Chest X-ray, PA view. Patient: 33 years old, sex F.
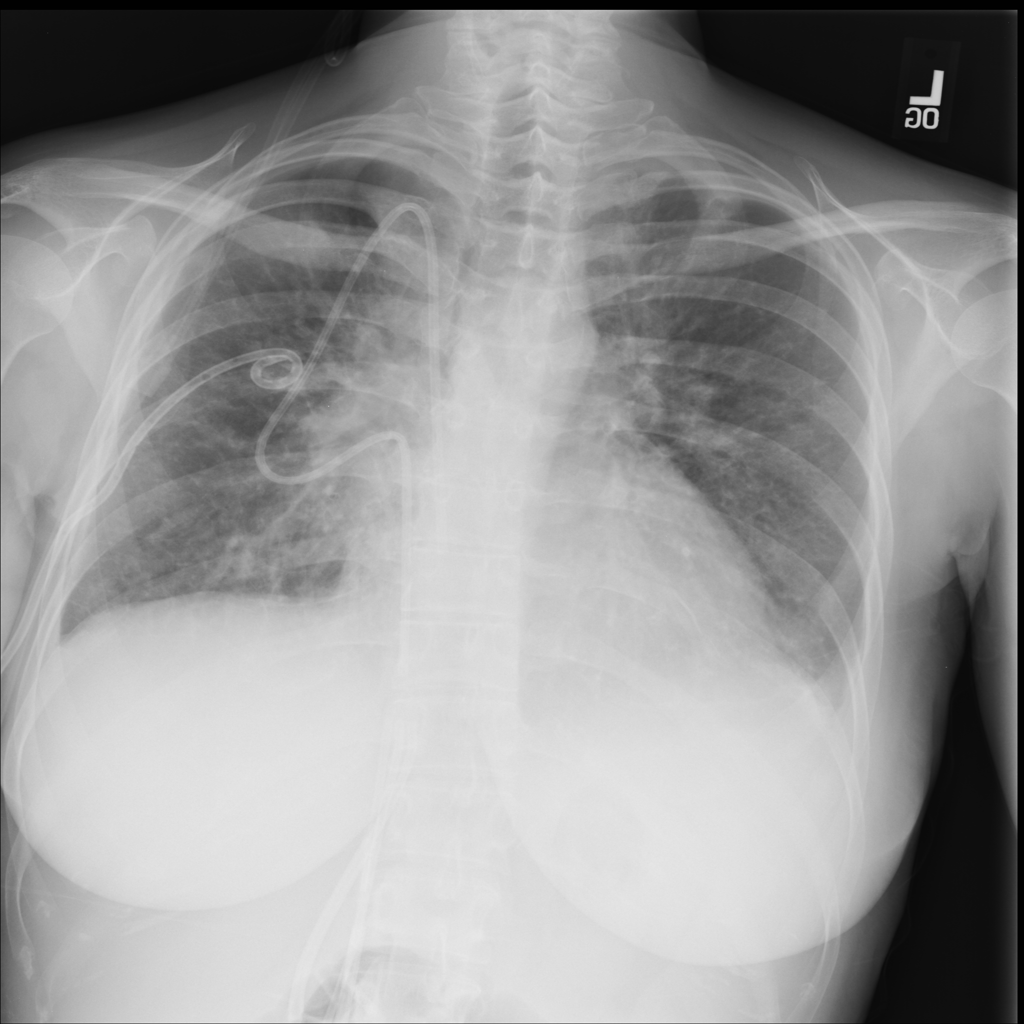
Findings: Effusion